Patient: sex M, age 30
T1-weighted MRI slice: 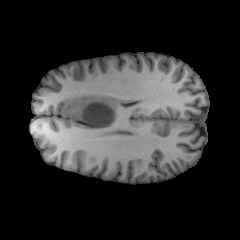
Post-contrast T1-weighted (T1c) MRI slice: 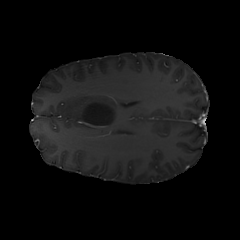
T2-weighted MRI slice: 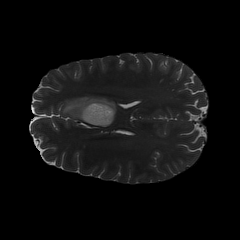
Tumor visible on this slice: yes
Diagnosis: Astrocytoma, IDH-mutant
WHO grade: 2